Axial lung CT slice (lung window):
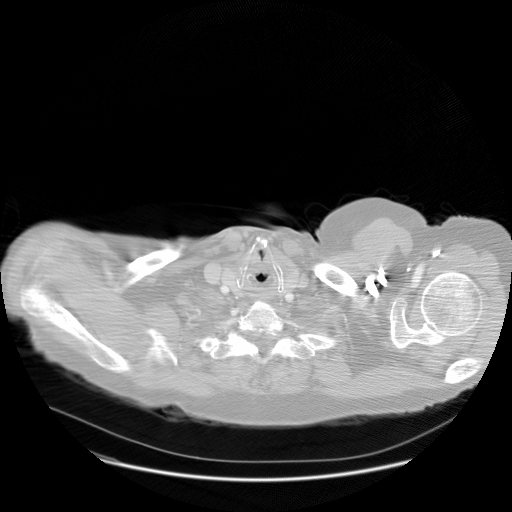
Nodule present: no